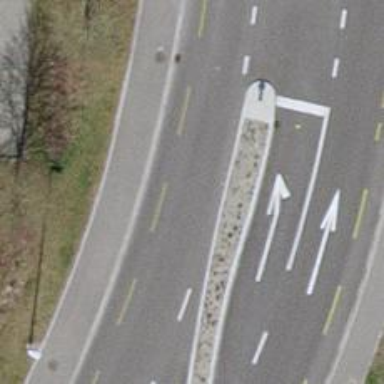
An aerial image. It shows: Secondary road with asphalt surface. The sidewalk on the right also has asphalt surface.